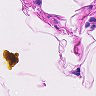
Metastatic tissue present: no